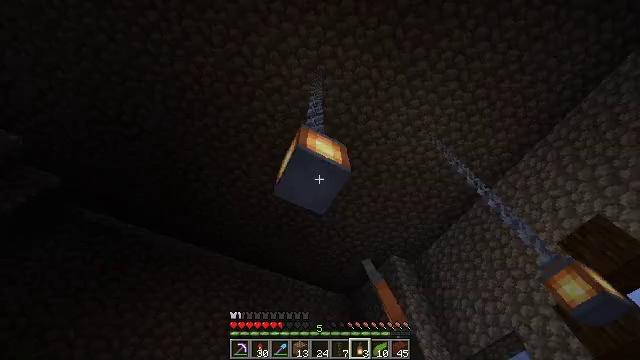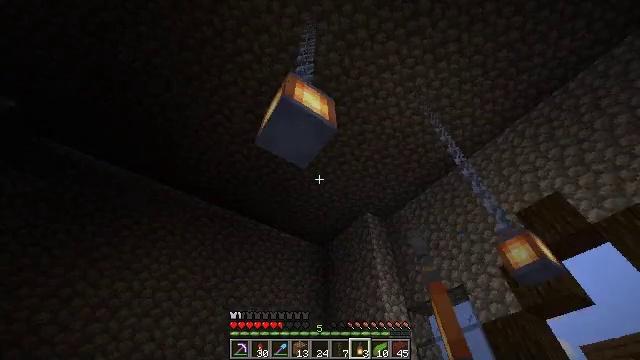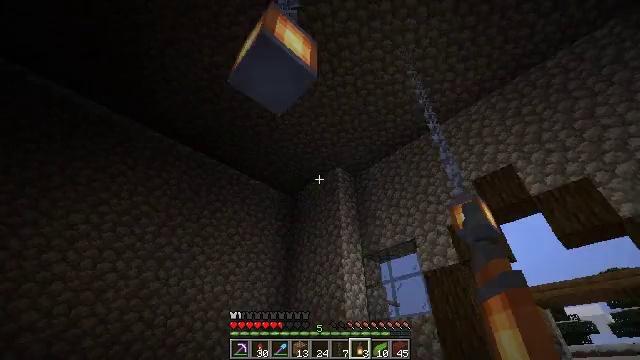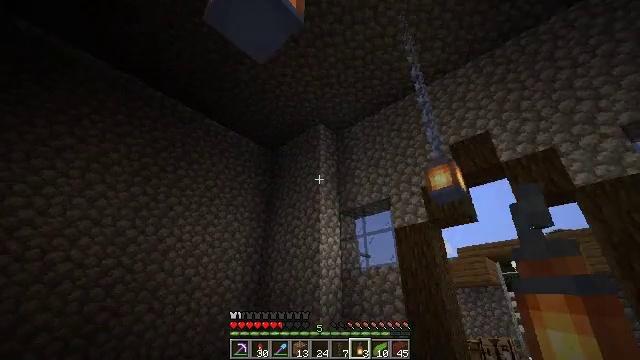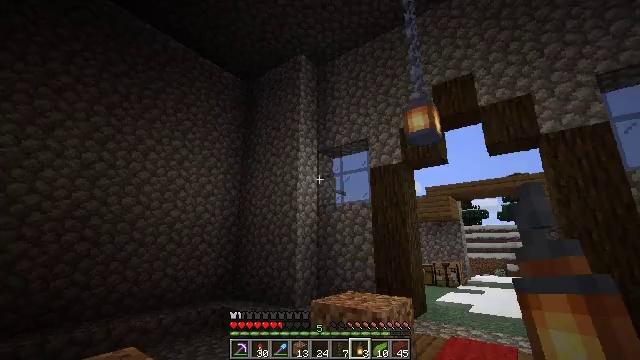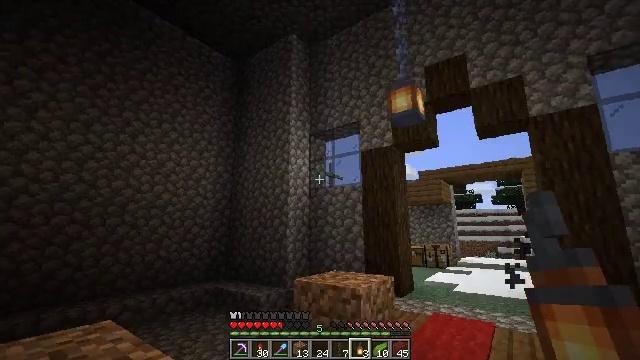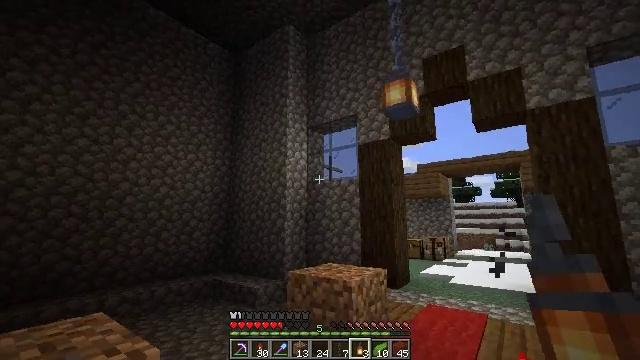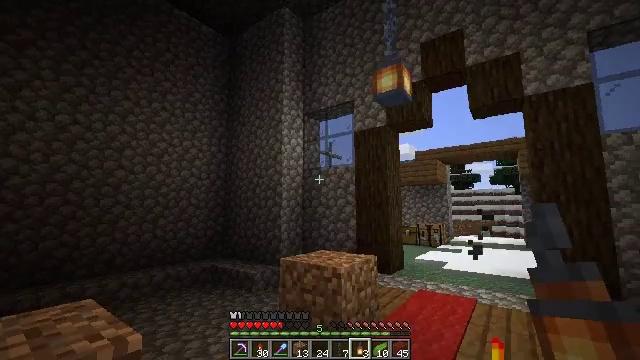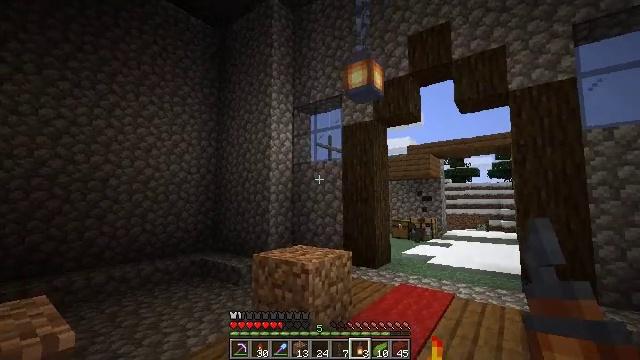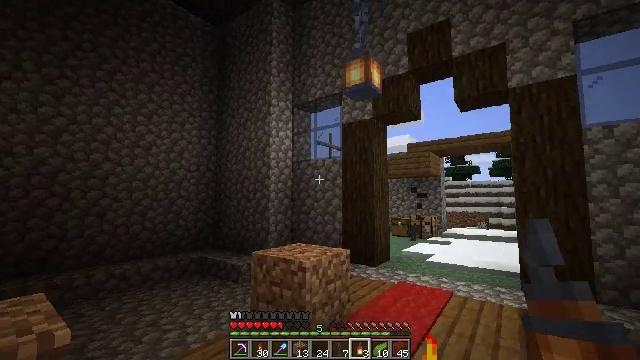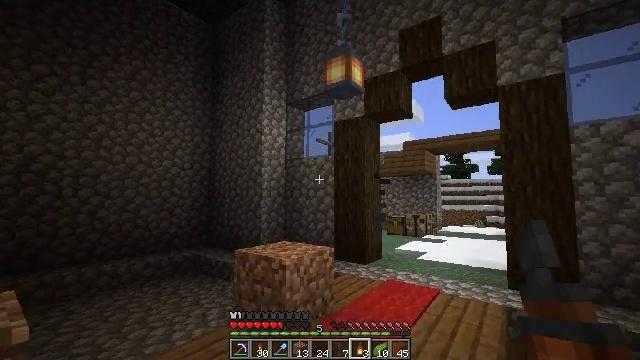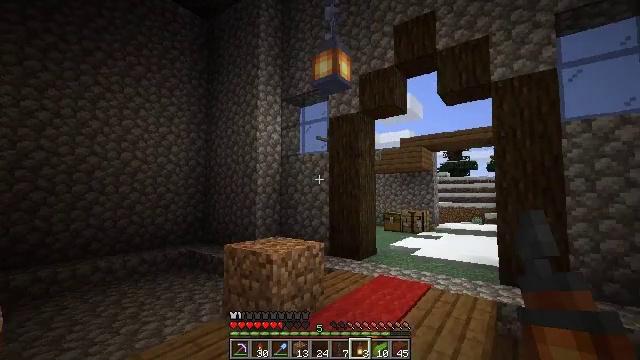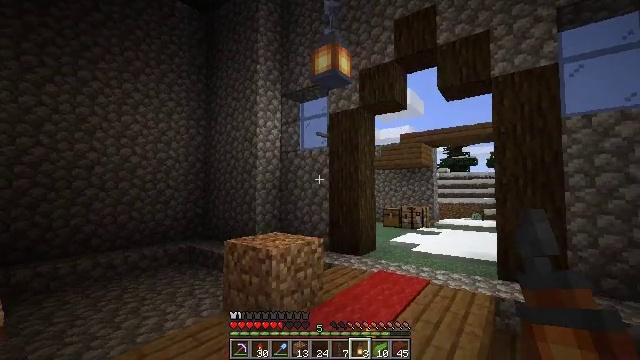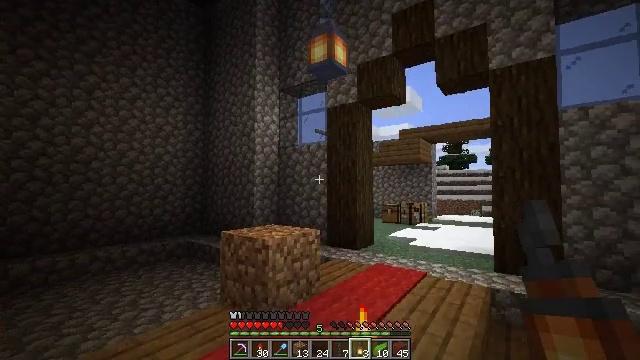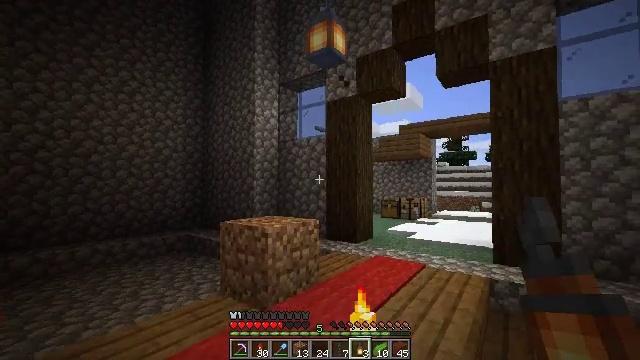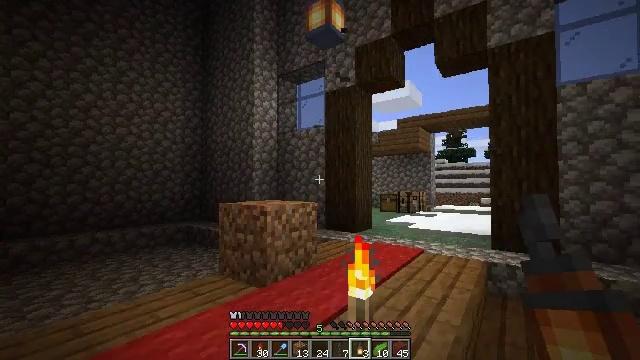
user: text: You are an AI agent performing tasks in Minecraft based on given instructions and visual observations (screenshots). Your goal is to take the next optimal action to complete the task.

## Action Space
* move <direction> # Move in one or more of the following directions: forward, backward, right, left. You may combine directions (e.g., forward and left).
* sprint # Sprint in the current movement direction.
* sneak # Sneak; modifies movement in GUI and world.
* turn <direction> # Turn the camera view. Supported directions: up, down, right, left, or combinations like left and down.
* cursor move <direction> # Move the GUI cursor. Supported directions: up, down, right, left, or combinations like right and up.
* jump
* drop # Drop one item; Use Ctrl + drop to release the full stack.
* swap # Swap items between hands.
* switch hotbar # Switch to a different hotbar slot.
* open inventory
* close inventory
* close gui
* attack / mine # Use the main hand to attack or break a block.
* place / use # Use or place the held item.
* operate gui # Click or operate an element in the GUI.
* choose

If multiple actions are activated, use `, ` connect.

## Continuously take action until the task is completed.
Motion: motion action
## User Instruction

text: Retrieve the lantern for relighting.
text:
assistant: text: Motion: turn right and down
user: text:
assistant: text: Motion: turn right and down
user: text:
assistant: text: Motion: turn right and down
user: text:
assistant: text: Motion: move right, turn right and down
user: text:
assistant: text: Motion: move right, turn down
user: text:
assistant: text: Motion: move right, turn down
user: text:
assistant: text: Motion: move right, turn down
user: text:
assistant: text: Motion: move right, turn down
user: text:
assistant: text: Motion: move right
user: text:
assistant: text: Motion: no_op
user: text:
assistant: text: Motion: no_op
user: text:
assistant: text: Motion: no_op
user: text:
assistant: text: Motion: no_op
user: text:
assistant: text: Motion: no_op
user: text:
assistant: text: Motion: no_op
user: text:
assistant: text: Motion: no_op
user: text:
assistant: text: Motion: no_op
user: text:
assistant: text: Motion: turn right and up
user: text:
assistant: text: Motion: turn right and up
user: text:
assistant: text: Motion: turn right
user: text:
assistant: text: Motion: move forward and move left, turn right
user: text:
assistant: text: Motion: move forward and move left, turn right
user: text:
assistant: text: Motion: move forward and move left, turn right and down
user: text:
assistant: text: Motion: move forward and move left, turn right and down
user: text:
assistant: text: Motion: move forward and move left, turn right and down
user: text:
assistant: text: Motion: move forward and move left, turn right and down
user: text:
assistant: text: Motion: move forward and move left, turn right and down
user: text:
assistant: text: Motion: move left, turn right and down
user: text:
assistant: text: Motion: turn right and down
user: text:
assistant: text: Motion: turn right and down